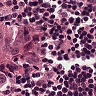
Metastatic tissue present: yes